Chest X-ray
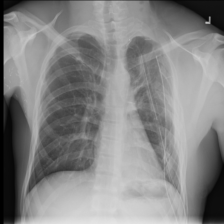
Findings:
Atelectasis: negative
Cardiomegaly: negative
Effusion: negative
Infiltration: negative
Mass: negative
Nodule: negative
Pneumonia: negative
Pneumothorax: negative
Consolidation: negative
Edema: negative
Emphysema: negative
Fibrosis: negative
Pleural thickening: negative
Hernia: negative